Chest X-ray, AP view. Patient: 69 years old, sex F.
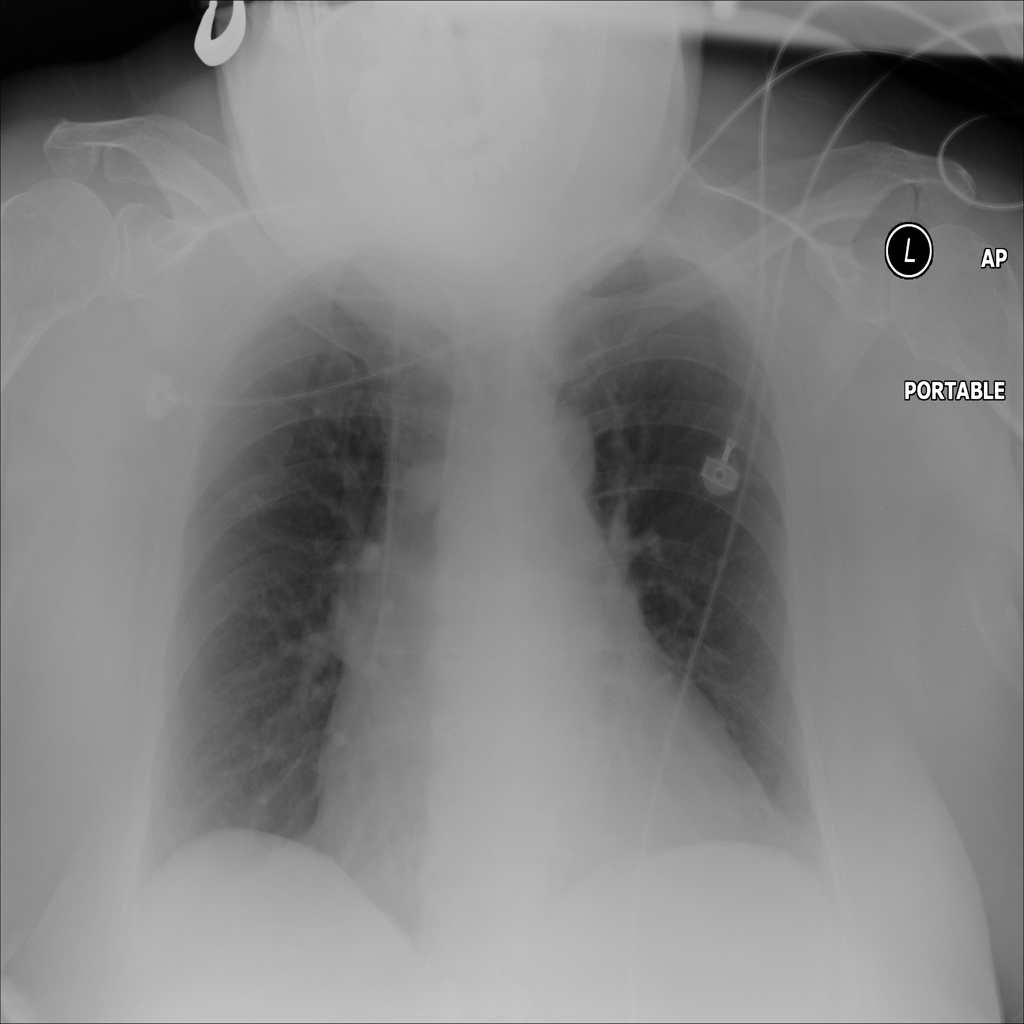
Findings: No Finding